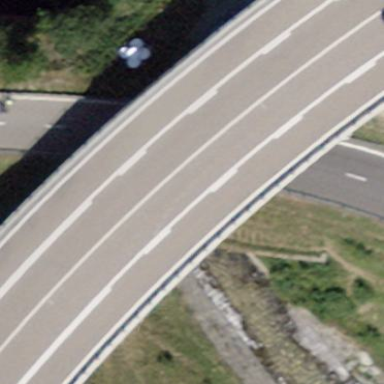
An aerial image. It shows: Man-made bridge.